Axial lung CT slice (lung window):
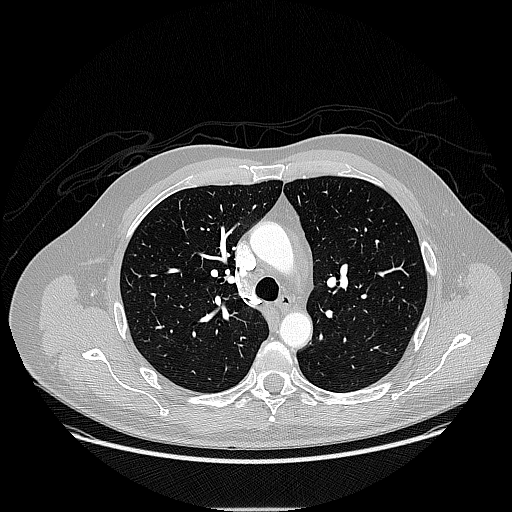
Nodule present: no